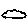
Label: cloud